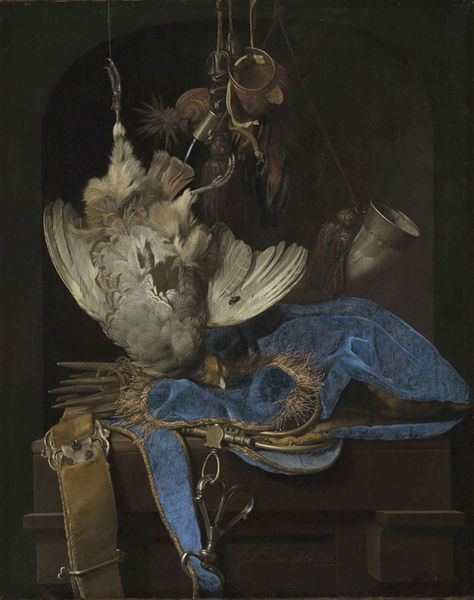
Titel: Stilleben mit Jagdgeräten und totem Rebhuhn
Künstler: Willem van Aelst
Standort: Karlsruhe
Institution: Staatliche Kunsthalle Karlsruhe
Schlagwörter: adler, blau, dunkel, feder, flügel, gemälde, schatten, vogel, weiß, braun, grau, hell, hintergrund, holz, licht, raum, schwarz, stroh, tisch, ölbild, gürtel, tier, tiere, tuch, jacke, mütze, band, federn, gefieder, kleidung, messer, samt, taube, tod, tot, füllhorn, holland, horn, signatur, trinkhorn, vögel, fransen, gewand, gold, kelch, mantel, schnur, stoff, strick, adel, spitzen, kontrast, genre, krug, stilleben, stillleben, schärpe, zaumzeug, schrank, düster, schnabel, bogen, genremalerei, inschrift, metall, quaste, fliege, becher, stileben, vanitas, nische, memento mori, schere, zinn, haken, hängen, seil, waffen, waffe, krallen, beutel, niederländisch, tasche, jagd, geflügel, hängend, beute, fasan, jagdstillleben, jäger, gewehr, nest, silleben, jagdbeute, kralle, gurt, speere, hörner, rebhuhn, huhn, dürer, käfer, köcher, pfeil, rennaissance, schlaufe, pfeile, schärpen, jagdt, pulver, trophäen, toter vogel, federvieh, jagdhorn, stilllebn, gedämpfte farben, spargel, ösen, bolzen, schwertscheide, nach der jagd, schneider, aufgehangen, karabiner, pulverhorn, jagdgemälde, pulvertasche, göürteö, toter hahn, kjagd, trinkrohr